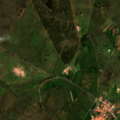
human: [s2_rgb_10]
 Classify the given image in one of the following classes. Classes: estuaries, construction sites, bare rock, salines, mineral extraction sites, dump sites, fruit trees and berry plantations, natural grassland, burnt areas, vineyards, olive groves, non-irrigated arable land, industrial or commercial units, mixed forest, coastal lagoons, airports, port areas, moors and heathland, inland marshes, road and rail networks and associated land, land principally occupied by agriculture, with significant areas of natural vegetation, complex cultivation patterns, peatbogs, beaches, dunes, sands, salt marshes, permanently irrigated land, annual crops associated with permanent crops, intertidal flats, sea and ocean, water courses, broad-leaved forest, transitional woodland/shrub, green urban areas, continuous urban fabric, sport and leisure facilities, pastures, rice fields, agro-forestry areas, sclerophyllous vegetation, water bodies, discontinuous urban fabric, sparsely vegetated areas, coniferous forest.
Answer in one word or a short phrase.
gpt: non-irrigated arable land, agro-forestry areas, coniferous forest, transitional woodland/shrub